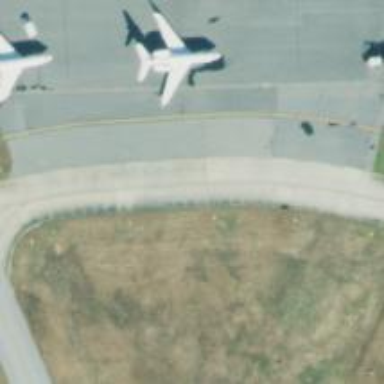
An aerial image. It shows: View of taxiway at the airport.